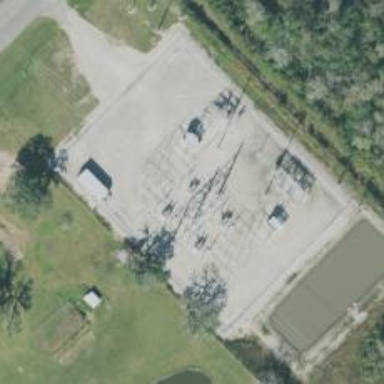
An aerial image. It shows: Switch used for power control.